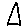
Label: triangle